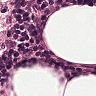
Metastatic tissue present: no